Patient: sex F, age 71
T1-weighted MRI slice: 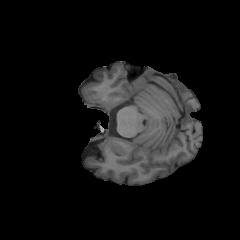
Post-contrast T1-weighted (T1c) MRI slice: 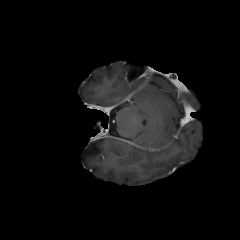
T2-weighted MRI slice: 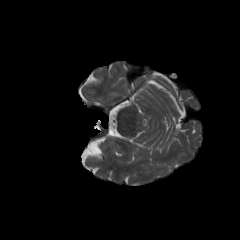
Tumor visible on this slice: no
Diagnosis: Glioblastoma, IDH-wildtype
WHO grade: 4